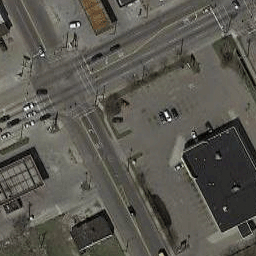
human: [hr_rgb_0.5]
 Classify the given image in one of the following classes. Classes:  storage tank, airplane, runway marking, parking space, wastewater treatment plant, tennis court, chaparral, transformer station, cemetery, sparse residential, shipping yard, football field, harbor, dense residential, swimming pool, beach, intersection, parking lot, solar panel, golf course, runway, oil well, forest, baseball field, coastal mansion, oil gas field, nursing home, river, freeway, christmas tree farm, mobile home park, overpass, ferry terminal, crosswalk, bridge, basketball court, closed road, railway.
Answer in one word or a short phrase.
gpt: intersection